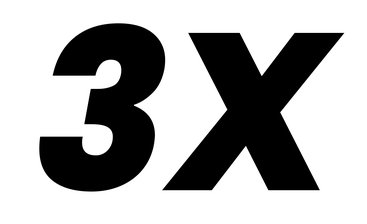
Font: Poppins-ExtraBoldItalic